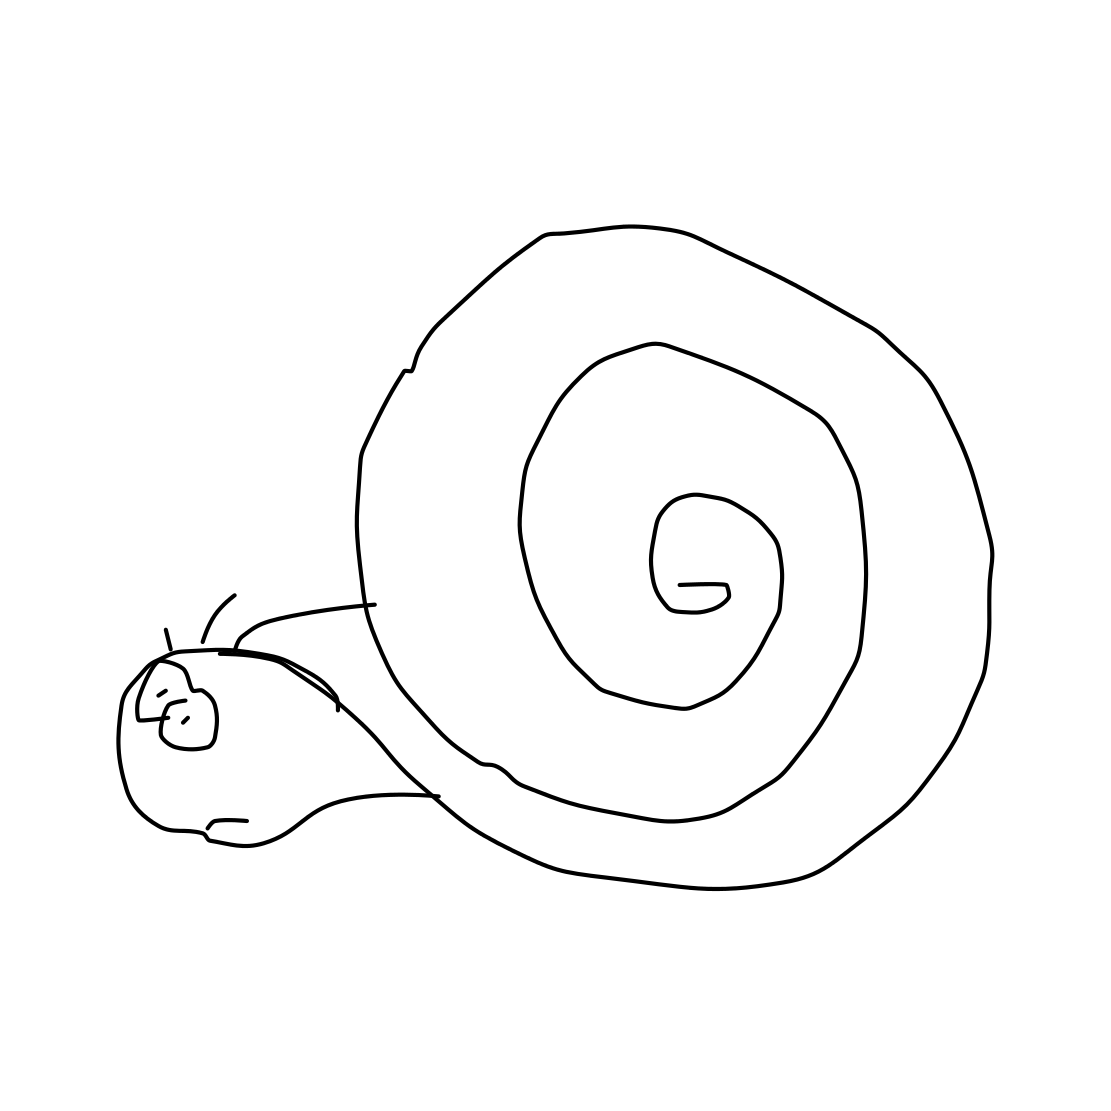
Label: snail